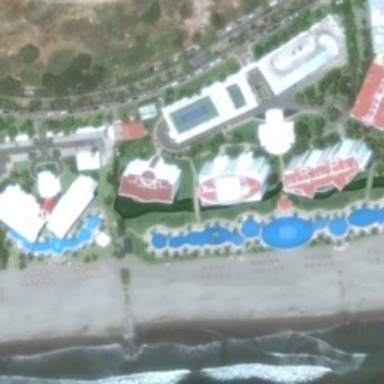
Many green trees and several buildings with swimming pools are near a beach in a resort .